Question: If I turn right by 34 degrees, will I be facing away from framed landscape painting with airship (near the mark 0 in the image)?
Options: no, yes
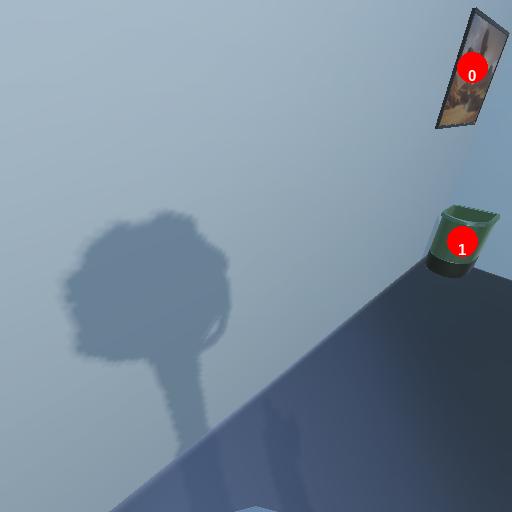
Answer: no